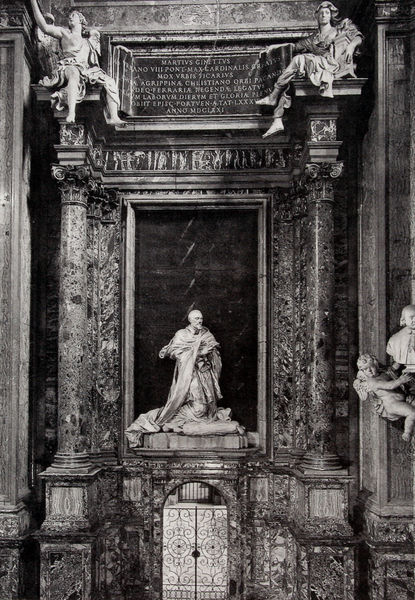
Titel: Grab des Kardinals Marzio Ginetti in der Capella Ginetti
Künstler: Antonio Raggi
Standort: Rom
Institution: Sant' Andrea della Valle
Schlagwörter: flügel, gemälde, mann, umhang, weiß, sitzen, grau, hintergrund, marmor, schwarz, säule, säulen, tür, ornament, architektur, barock, sockel, stein, innenraum, gitter, kirche, fransen, gewand, haare, mantel, pose, stehend, person, engel, putte, skulptur, statue, schrift, bogen, italien, türe, figuren, kissen, tafel, sitzende, detail, inschrift, büste, glatze, metall, stuck, durchgang, tor, foto, fotografie, eingang, nische, denkmal, schwarz-weiß, text, beten, kapitelle, kapitell, photo, fries, portal, sims, skulpturen, gruft, statuen, voluten, schloß, kniend, kapelle, strenge, ionische säulen, heiliger, heilige, putten, putti, grabmal, bauplastik, schäfte, andenken, druchgang, epitaph, betender, marmot, gittertor, grabplatte, suck, genien, platik, kniefigur, bommeln, kiof, altar romanisch